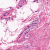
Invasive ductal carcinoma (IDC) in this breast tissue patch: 0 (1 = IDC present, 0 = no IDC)